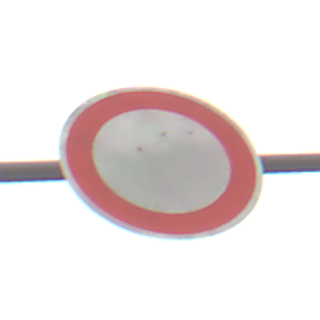
Verkehrszeichen: VerbotFahrzeugeAllerArt
Umgebung: Outdoor, Nature
Tageszeit: MorningAfternoon
Wetter: Overcast
Licht: Natural
Jahreszeit: NotSpecified
Kontrast: LowContrast